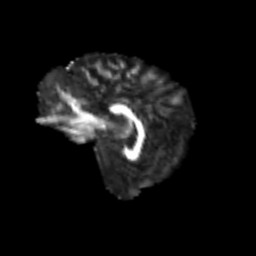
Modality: FA
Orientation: sagittal
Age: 49
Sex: female
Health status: ill
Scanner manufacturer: siemens
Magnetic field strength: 3 T
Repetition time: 8.7 s
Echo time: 0.11 s